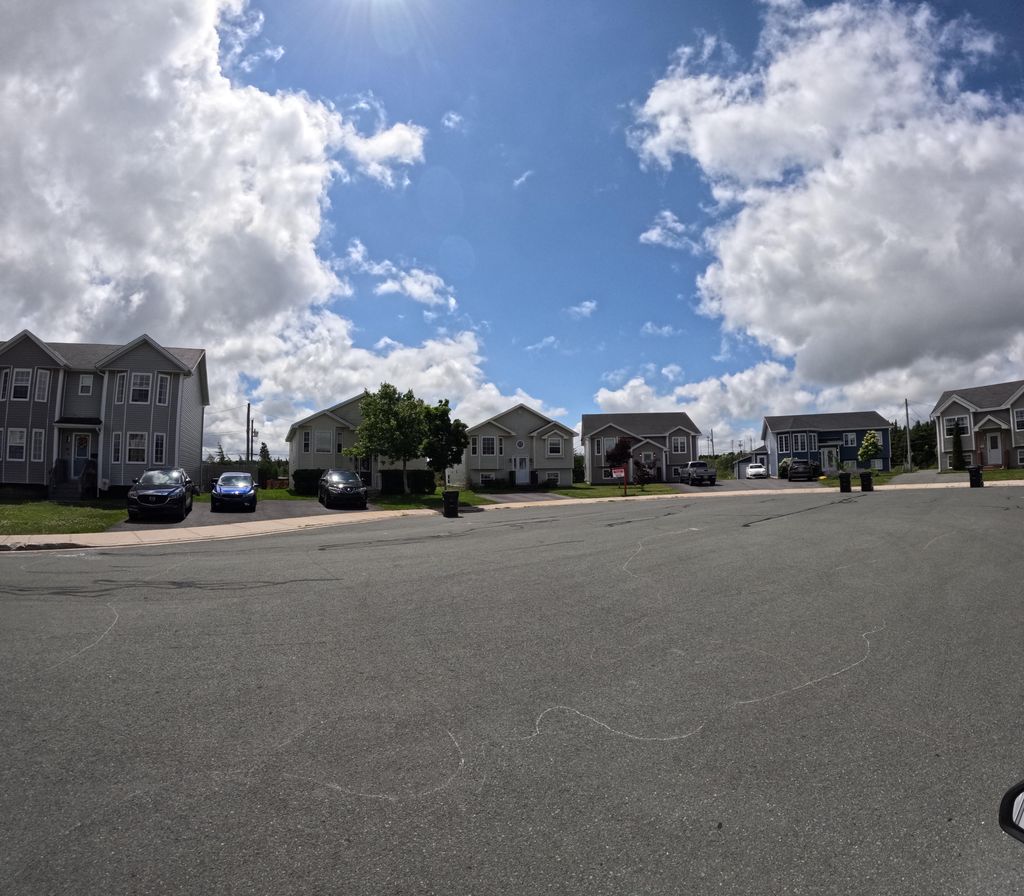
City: st_johns